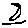
Label: moon